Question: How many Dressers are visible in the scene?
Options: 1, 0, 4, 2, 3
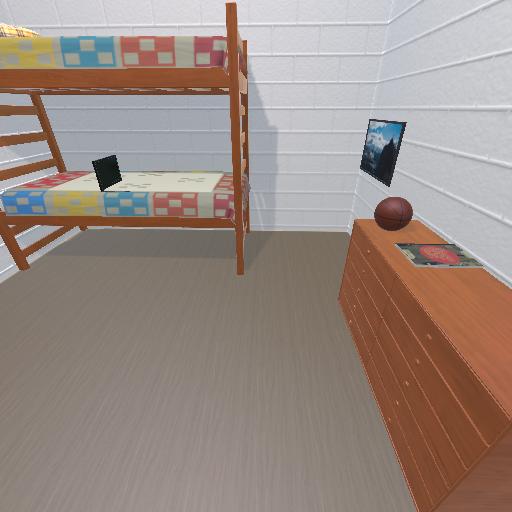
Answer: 1